Platform: macOS
Application: Arc Browser
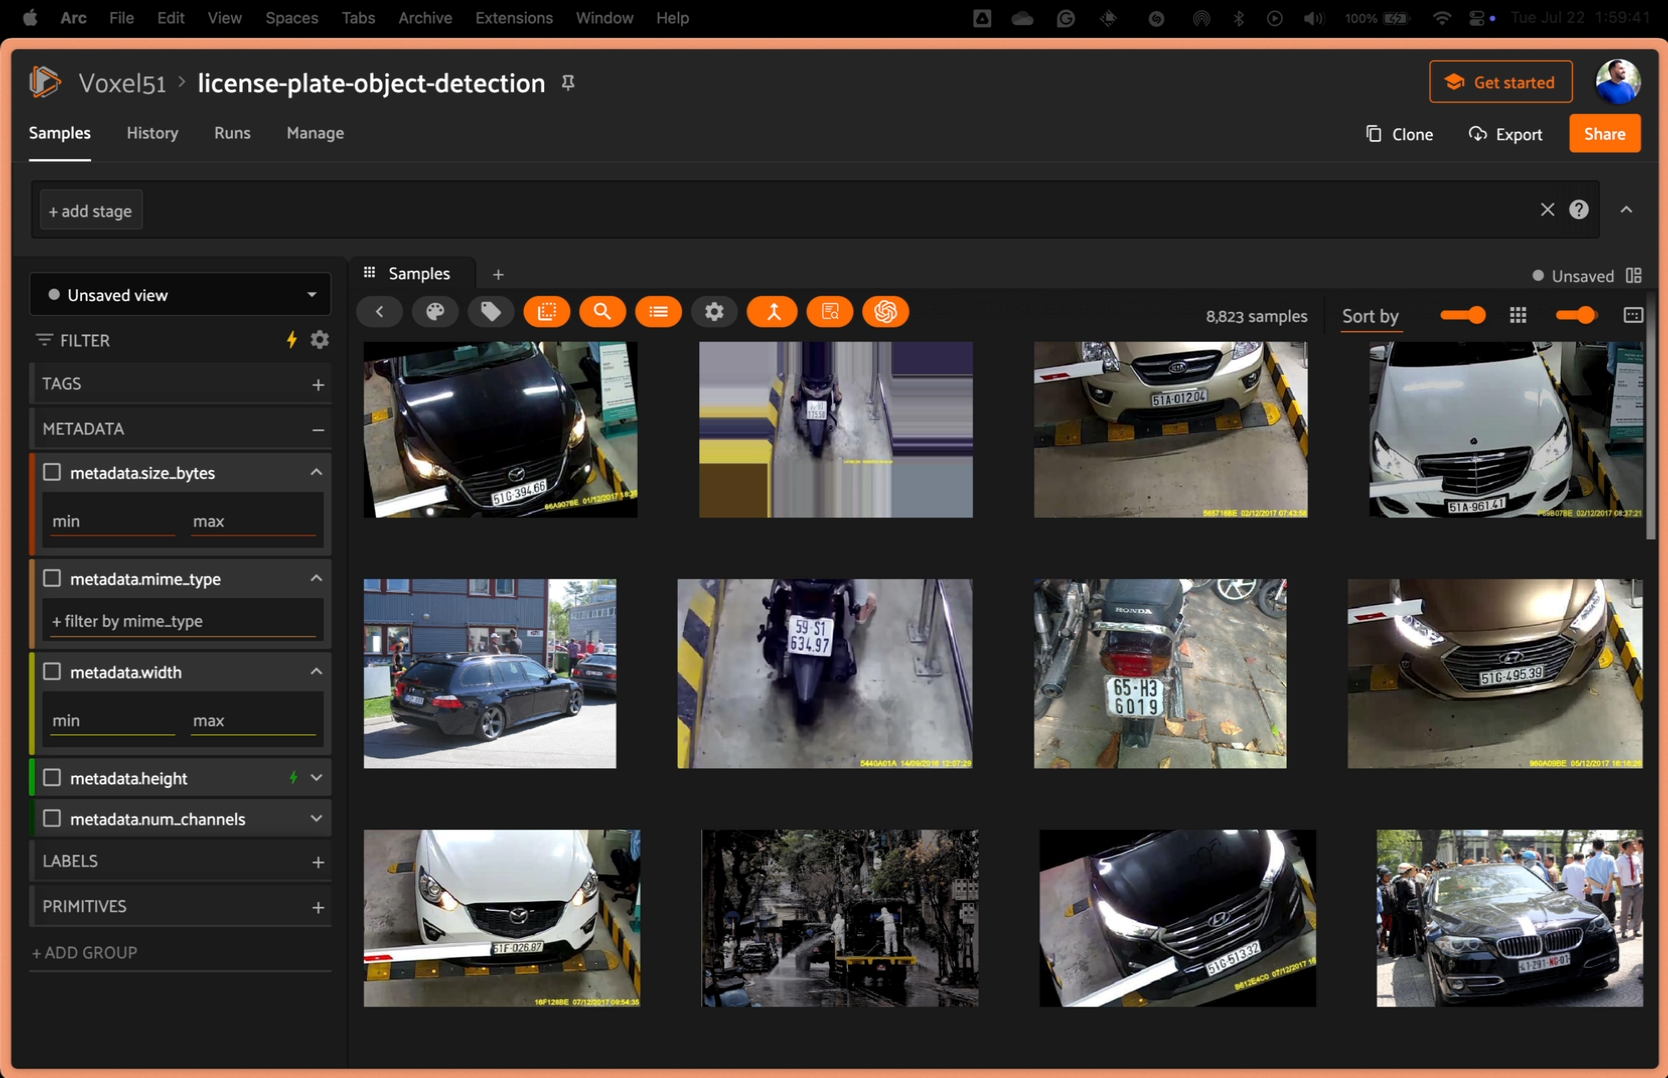
task_description: Filter the samples so that the minimum size is 51 bytes
action_type: type
element_info: Text Input

task_description: Set a maximum size in bytes for samples shown in the samples panel
action_type: type
element_info: Text Input

task_description: Filter by mime type
action_type: select
element_info: Menu Item

task_description: Only show samples with at least a minimum width of 51
action_type: type
element_info: Text Input

task_description: Show samples that have a width no more than 151
action_type: type
element_info: Text Input

task_description: Show all the labels available for this dataset
action_type: click
element_info: Icon

task_description: Do a keyword search over this dataset
action_type: click
element_info: Icon
task_description: Show all the views saved to this dataset
action_type: select
element_info: Menu Item

task_description: See if there are any workspaces saved to this dataset
action_type: select
element_info: Menu Item

task_description: Filter the samples in the samples panel by creating a view stage
action_type: select
element_info: Menu Item